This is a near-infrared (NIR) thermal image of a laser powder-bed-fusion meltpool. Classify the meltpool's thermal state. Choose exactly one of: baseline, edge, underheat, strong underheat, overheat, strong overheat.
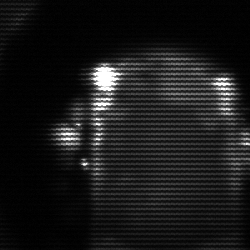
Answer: baseline